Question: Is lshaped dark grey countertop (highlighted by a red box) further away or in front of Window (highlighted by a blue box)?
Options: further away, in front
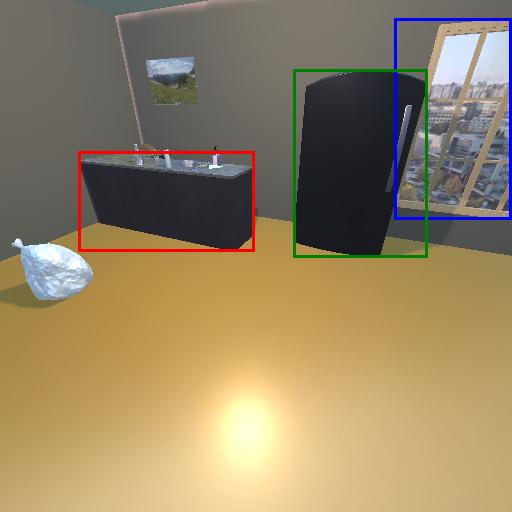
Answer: further away